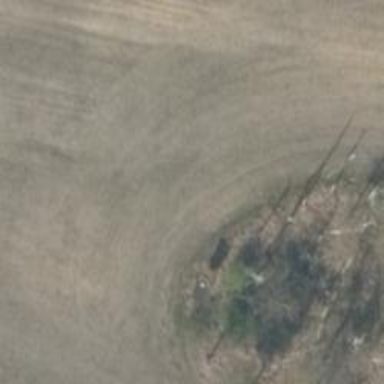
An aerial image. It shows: Hunting stand.